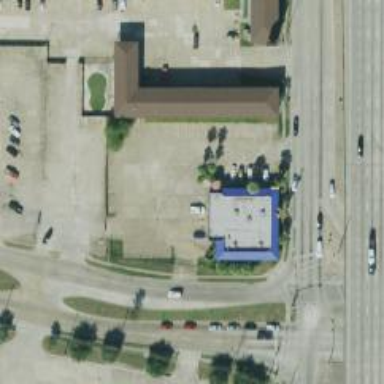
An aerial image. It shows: Car rental facility.